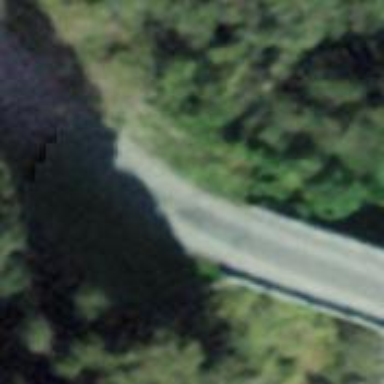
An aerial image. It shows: Concrete track with bridge. The track is of grade1 tracktype.